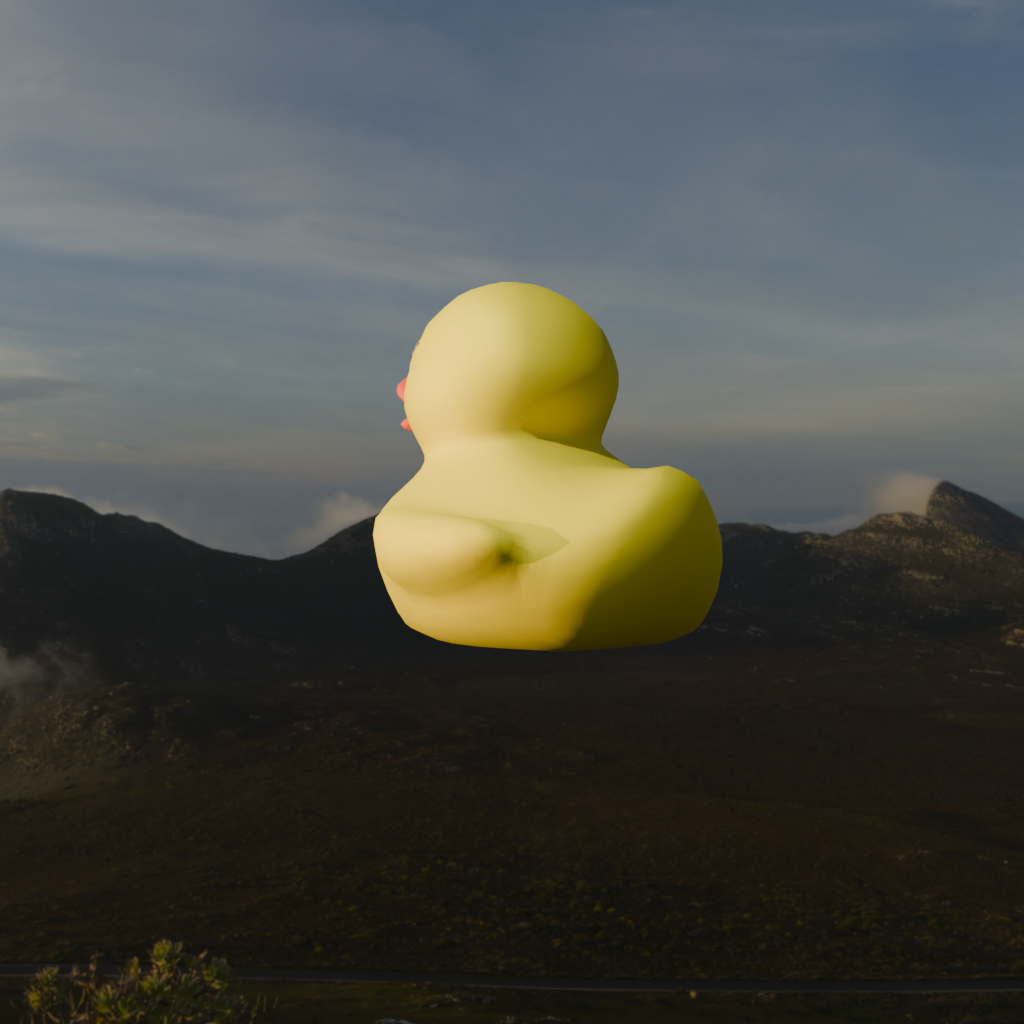
an image of a yellow rubber duck seen from <back_left> in a golden sunset over rocky mountains.